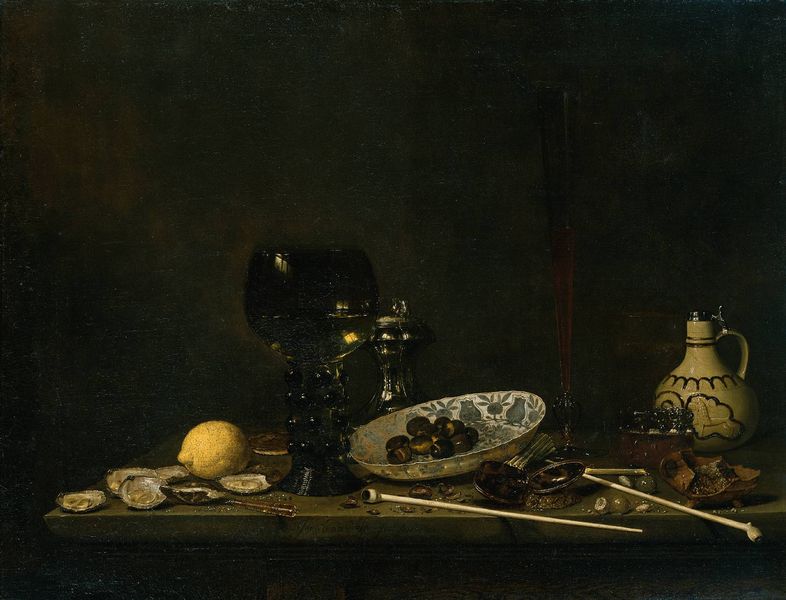
Titel: Stilleben mit Römer, Flötenglas, Steingutgeschirr, Krug und Pfeiffen
Künstler: Jan II van de Velde
Standort: Amsterdam
Institution: Rijksmuseum
Schlagwörter: blau, dunkel, gemälde, schatten, wasser, weiß, gelb, grün, komposition, ocker, braun, glas, hell, holz, licht, raum, schwarz, tisch, zimmer, obst, beige, muster, ornament, wand, barock, schale, schüssel, silber, teller, tod, tot, innenraum, niederlande, spiegel, öl, spiegelung, kelch, realismus, stock, amphore, frucht, früchte, henkel, kanne, keramik, krug, schalen, stilleben, stillleben, ton, trauben, vase, beine, ecke, düster, stab, mauer, formen, ölgemälde, essen, löffel, wein, pfeife, realistisch, dekor, ornamente, brot, metall, nadel, stil, bauch, platte, wände, zwiebel, griff, kirschen, vanitas, eisen, reste, gefäß, messing, porzellan, perlmutt, form, weinglas, stöcke, speisen, tischplatte, mahl, zitrusfrucht, römer, tassen, stäbe, besteck, mauern, kastanie, nadeln, muschel, steingut, bottich, reflex, austern, muscheln, pokal, traube, zitrone, symbolik, prunk, gefäße, mystik, genuss, pfeifen, kannen, behälter, erz, babel, kirsch, nuss, nüsse, auster, kalf, marone, steinzeug, austernzange, citrusfrucht, jakobsmuscheln, kastanien, limette, memeto mori, morte, oliven, stilglas, telle', todes, zinngefäß, zitronenscheibe, zitronenscheiben, zietrone, nussschale, essensreste, weinkrug, zwiebelmuster, eicheln, laster, tonpfeifen, 1700, ndeln, heda, besteckt, rmer, glasz, muschesln